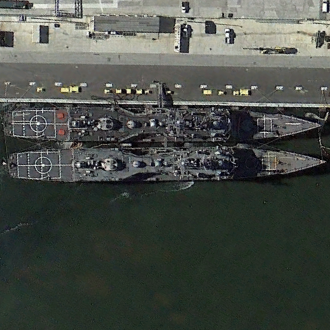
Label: cruiser